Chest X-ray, PA view. Patient: 38 years old, sex F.
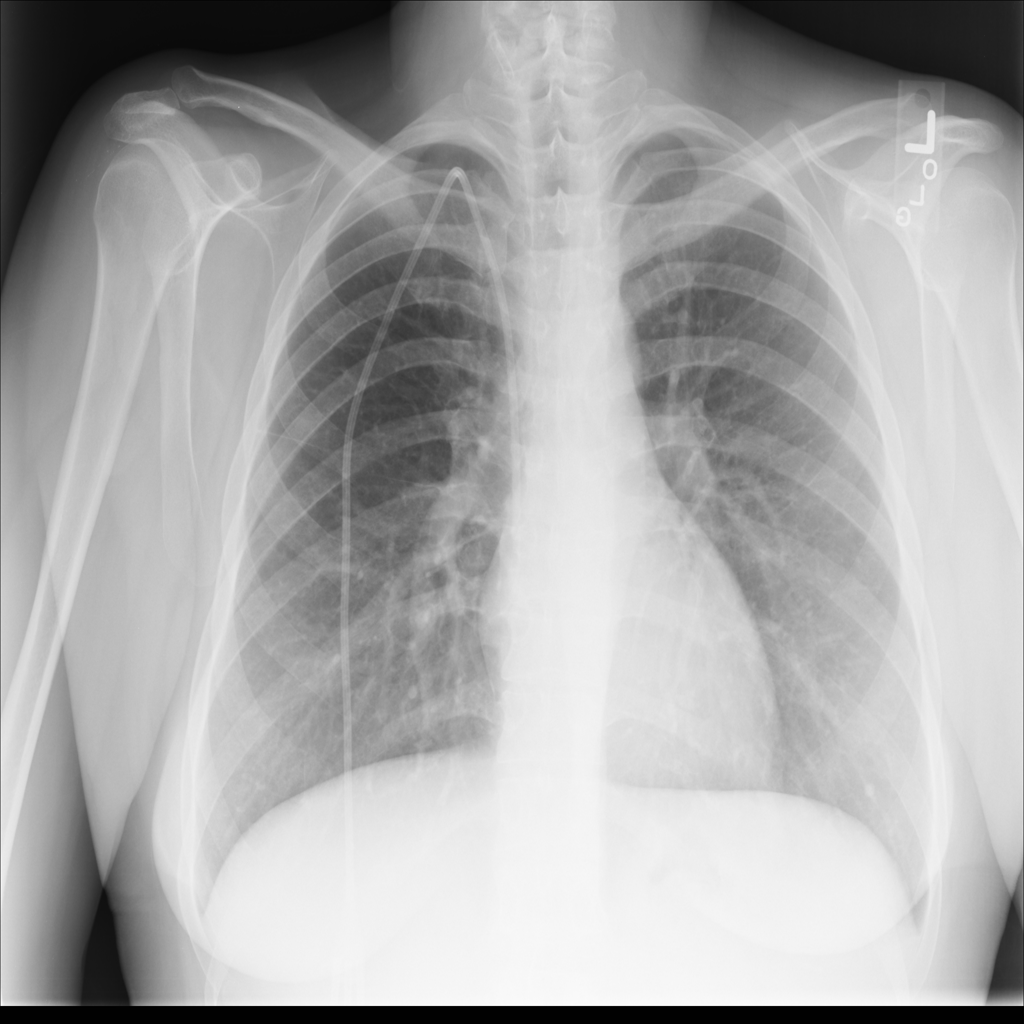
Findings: No Finding